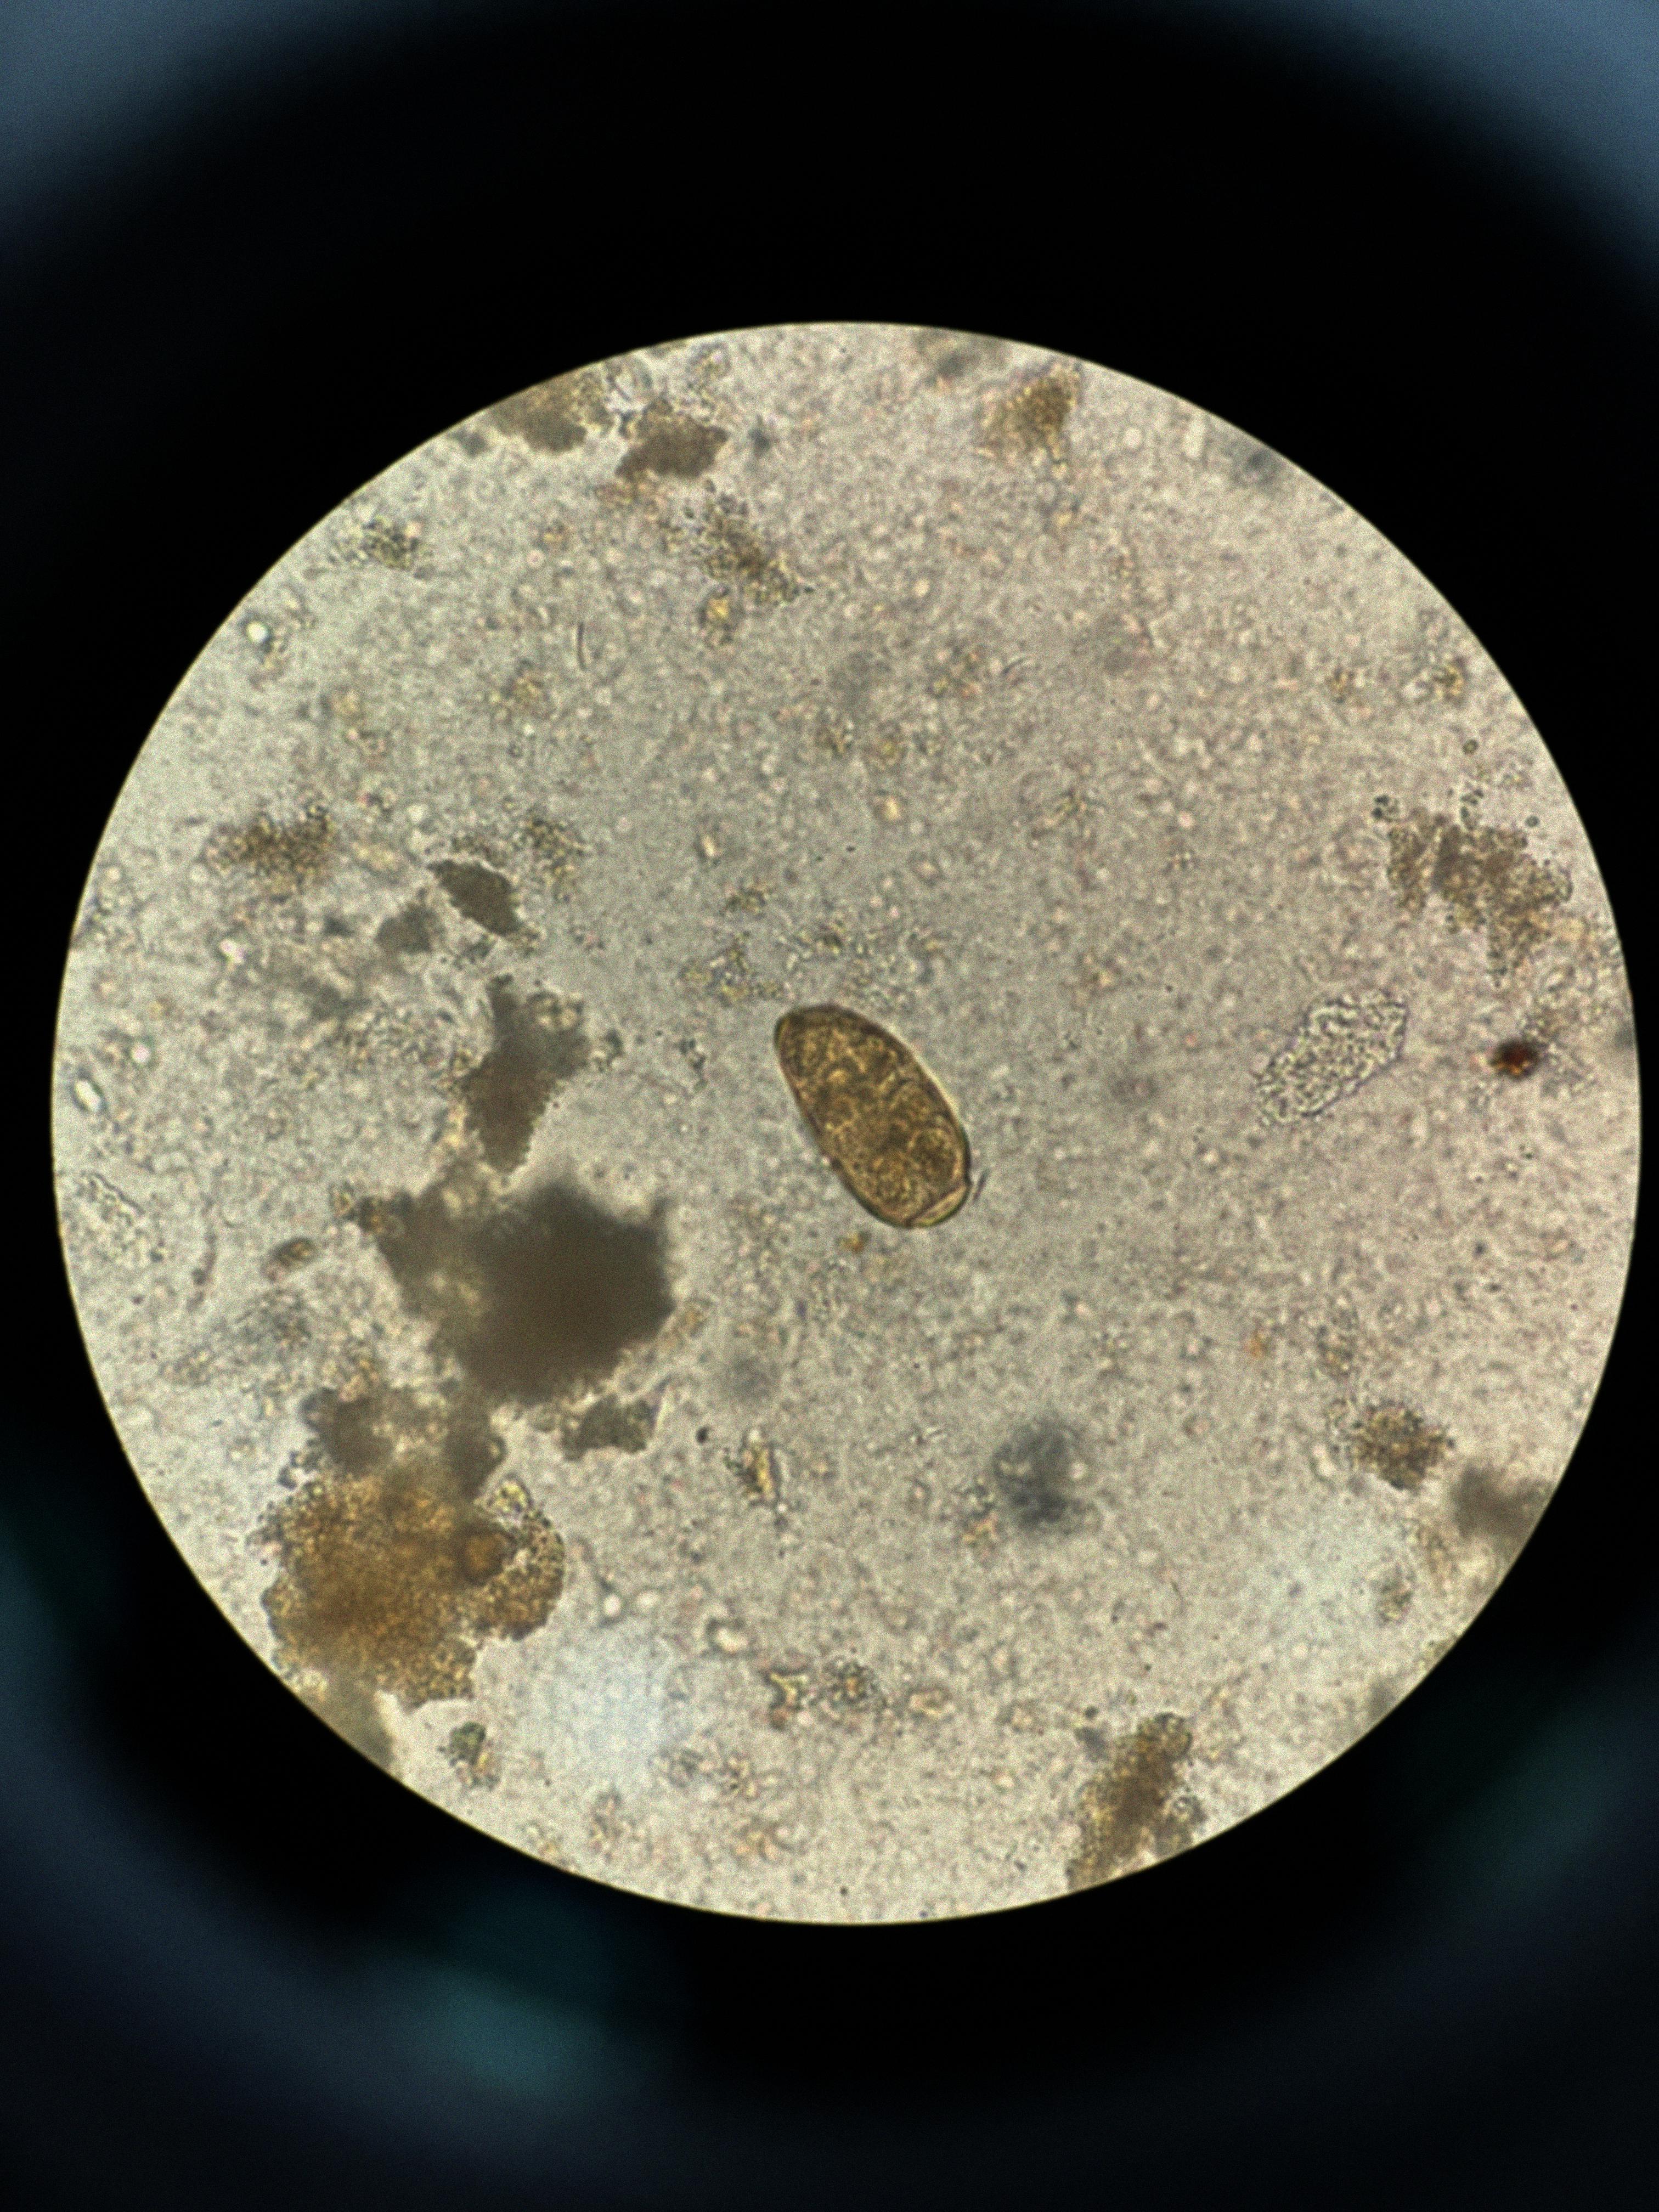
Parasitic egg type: Paragonimus spp